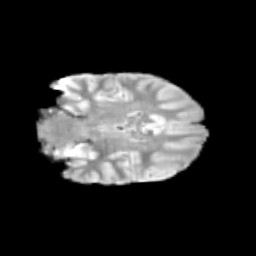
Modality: T2w
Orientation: coronal
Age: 11
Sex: female
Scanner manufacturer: siemens
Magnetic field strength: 3 T
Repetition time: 3.8 s
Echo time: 0.07 s